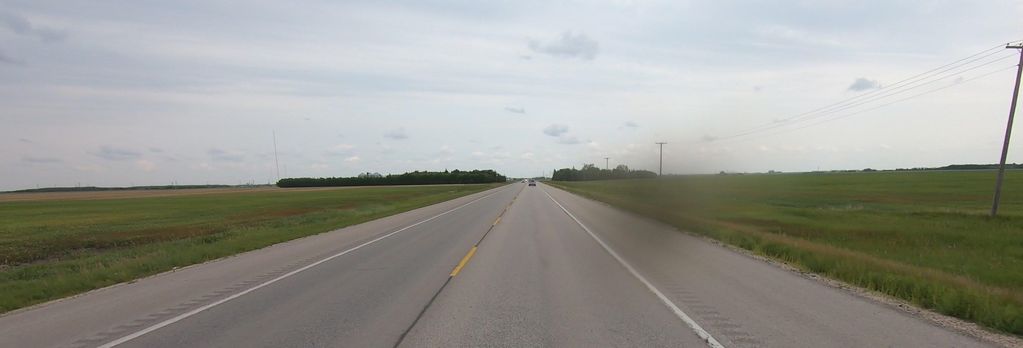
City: winnipeg